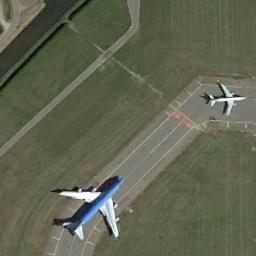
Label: airplane